Question: For my application I have a 'JDialog' which contains a 'JPanel' with some basic 'JTextFields' and 'JButtons'. The idea is to have a button which expands the 'JDialog' to reveal a second 'JPanel' which contains some "advance" settings.
I have achieved this with calling 'setPreferredSize()' and 'pack()', but this isn't very elegant. An "elegant" solution would be to set the second Panel to be somehow null and therefore to get ignored by pack() when the toggle state is in "retracted".
Sorry that I can't provide you with code (that thing is about 700 lies) but all it is like I said basically two JPanels in a JDialog.
Here some pics:

Question: is there a trick to get this expanding thing going without having to set fixed dimensions for the expanded/normal state.
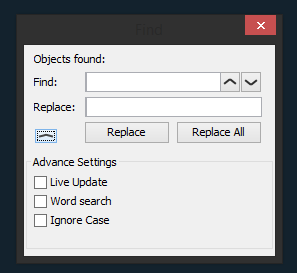
Answer: There are probably a few ways you could do this, you could, for example, simply add and remove the bottom panel as needed. If I can, I'd like to avoid this, as it can make managing the layout more difficult.
Another solution is simply to make the component visible/invisible, but you need to find a layout manager which will actually treat a invisible component like it's not there ('0x0') - and yes, I had issues with a couple while putting a test together...

'''
import java.awt.EventQueue;
import java.awt.GridBagConstraints;
import java.awt.GridBagLayout;
import java.awt.GridLayout;
import java.awt.Insets;
import java.awt.Window;
import java.awt.event.ActionEvent;
import java.awt.event.ActionListener;
import javax.swing.JButton;
import javax.swing.JFrame;
import javax.swing.JLabel;
import javax.swing.JPanel;
import javax.swing.SwingUtilities;
import javax.swing.UIManager;
import javax.swing.UnsupportedLookAndFeelException;
public class FlipDialog {
public static void main(String[] args) {
new FlipDialog();
}
public FlipDialog() {
EventQueue.invokeLater(new Runnable() {
@Override
public void run() {
try {
UIManager.setLookAndFeel(UIManager.getSystemLookAndFeelClassName());
} catch (ClassNotFoundException | InstantiationException | IllegalAccessException | UnsupportedLookAndFeelException ex) {
ex.printStackTrace();
}
JFrame frame = new JFrame("Testing");
frame.setDefaultCloseOperation(JFrame.EXIT_ON_CLOSE);
frame.add(new TestPane());
frame.pack();
frame.setLocationRelativeTo(null);
frame.setVisible(true);
}
});
}
public class TestPane extends JPanel {
private JButton flip;
private JPanel bottom;
public TestPane() {
setLayout(new GridBagLayout());
GridBagConstraints gbc = new GridBagConstraints();
gbc.insets = new Insets(8, 8, 8, 8);
gbc.gridwidth = GridBagConstraints.REMAINDER;
JPanel top = new JPanel();
flip = new JButton("+");
top.add(flip);
add(top, gbc);
bottom = new JPanel();
bottom.add(new JLabel("Boo"));
bottom.setVisible(false);
add(bottom, gbc);
flip.addActionListener(new ActionListener() {
@Override
public void actionPerformed(ActionEvent e) {
bottom.setVisible(!bottom.isVisible());
if (bottom.isVisible()) {
flip.setText("-");
} else {
flip.setText("+");
}
revalidate();
Window window = SwingUtilities.windowForComponent(bottom);
window.pack();
}
});
}
}
}
'''
It should be noted that the call to 'revalidate' is probably irrelevant as you're packing the window anyway

'''
import java.awt.EventQueue;
import java.awt.GridBagConstraints;
import java.awt.GridBagLayout;
import java.awt.GridLayout;
import java.awt.Insets;
import java.awt.Window;
import java.awt.event.ActionEvent;
import java.awt.event.ActionListener;
import javax.swing.AbstractSpinnerModel;
import javax.swing.JButton;
import javax.swing.JCheckBox;
import javax.swing.JFrame;
import javax.swing.JLabel;
import javax.swing.JPanel;
import javax.swing.JSpinner;
import javax.swing.JTextField;
import javax.swing.SwingUtilities;
import javax.swing.UIManager;
import javax.swing.UnsupportedLookAndFeelException;
import javax.swing.border.EmptyBorder;
import javax.swing.border.TitledBorder;
import javax.swing.event.ChangeEvent;
import javax.swing.event.ChangeListener;
public class Test100 {
public static void main(String[] args) {
new Test100();
}
public Test100() {
EventQueue.invokeLater(new Runnable() {
@Override
public void run() {
try {
UIManager.setLookAndFeel(UIManager.getSystemLookAndFeelClassName());
} catch (ClassNotFoundException | InstantiationException | IllegalAccessException | UnsupportedLookAndFeelException ex) {
ex.printStackTrace();
}
JFrame frame = new JFrame("Testing");
frame.setDefaultCloseOperation(JFrame.EXIT_ON_CLOSE);
frame.add(new SearchPane());
frame.pack();
frame.setLocationRelativeTo(null);
frame.setVisible(true);
}
});
}
public class SearchPane extends JPanel {
private ObjectsPane objectsPane;
private AdvanceSettingsPane advanceSettingsPane;
public SearchPane() {
setBorder(new EmptyBorder(8, 8, 8, 8));
setLayout(new GridBagLayout());
GridBagConstraints gbc = new GridBagConstraints();
gbc.gridx = 0;
gbc.gridy = 0;
gbc.weightx = 1;
gbc.weighty = 1;
gbc.fill = GridBagConstraints.BOTH;
objectsPane = new ObjectsPane();
add(objectsPane, gbc);
gbc.gridy++;
gbc.weighty = 0;
advanceSettingsPane = new AdvanceSettingsPane();
advanceSettingsPane.setVisible(false);
add(advanceSettingsPane, gbc);
objectsPane.addExpandCollapseListener(new ChangeListener() {
@Override
public void stateChanged(ChangeEvent e) {
System.out.println(objectsPane.isExpanded());
advanceSettingsPane.setVisible(objectsPane.isExpanded());
Window window = SwingUtilities.windowForComponent(SearchPane.this);
window.pack();
}
});
}
public class ObjectsPane extends JPanel {
private JSpinner findField;
private JTextField replaceField;
private JButton expandButton;
private JButton replaceButton;
private JButton replaceAllButton;
private boolean expanded = false;
public ObjectsPane() {
setLayout(new GridBagLayout());
findField = new JSpinner(new AbstractSpinnerModel() {
@Override
public Object getValue() {
return "";
}
@Override
public void setValue(Object value) {
}
@Override
public Object getNextValue() {
return "";
}
@Override
public Object getPreviousValue() {
return "";
}
});
replaceField = new JTextField(10);
replaceButton = new JButton("Replace");
replaceAllButton = new JButton("Replace All");
expandButton = new JButton("+");
GridBagConstraints gbc = new GridBagConstraints();
gbc.insets = new Insets(4, 4, 4, 4);
gbc.gridx = 0;
gbc.gridy = 0;
gbc.gridwidth = GridBagConstraints.REMAINDER;
gbc.weightx = 1;
gbc.anchor = GridBagConstraints.WEST;
add(new JLabel("Objects found:"), gbc);
gbc.gridx = 0;
gbc.gridy = 1;
gbc.gridwidth = 1;
gbc.weightx = 0;
add(new JLabel("Find:"), gbc);
gbc.gridy = 2;
add(new JLabel("Replace:"), gbc);
gbc.gridx = 1;
gbc.gridy = 1;
gbc.weightx = 1;
gbc.fill = GridBagConstraints.HORIZONTAL;
gbc.gridwidth = GridBagConstraints.REMAINDER;
add(findField, gbc);
gbc.gridy = 2;
add(replaceField, gbc);
gbc.anchor = GridBagConstraints.WEST;
gbc.gridwidth = 1;
gbc.weightx = 0;
gbc.gridx = 0;
gbc.gridy = 3;
gbc.fill = GridBagConstraints.NONE;
add(expandButton, gbc);
JPanel pnlButtons = new JPanel(new GridLayout(1, 2));
pnlButtons.add(replaceButton);
pnlButtons.add(replaceAllButton);
gbc.gridx = 1;
gbc.gridy = 3;
gbc.fill = GridBagConstraints.HORIZONTAL;
gbc.weightx = 1;
gbc.gridwidth = GridBagConstraints.REMAINDER;
add(pnlButtons, gbc);
expandButton.addActionListener(new ActionListener() {
@Override
public void actionPerformed(ActionEvent e) {
expanded = !expanded;
if (expanded) {
expandButton.setText("-");
} else {
expandButton.setText("+");
}
fireStateChanged();
}
});
}
public boolean isExpanded() {
return expanded;
}
public void addExpandCollapseListener(ChangeListener listener) {
listenerList.add(ChangeListener.class, listener);
}
public void removeExpandCollapseListener(ChangeListener listener) {
listenerList.remove(ChangeListener.class, listener);
}
protected void fireStateChanged() {
ChangeListener[] listeners = listenerList.getListeners(ChangeListener.class);
if (listeners.length > 0) {
ChangeEvent evt = new ChangeEvent(this);
for (ChangeListener listener : listeners) {
listener.stateChanged(evt);
}
}
}
}
public class AdvanceSettingsPane extends JPanel {
public AdvanceSettingsPane() {
setBorder(new TitledBorder("Advance Settings"));
setLayout(new GridBagLayout());
GridBagConstraints gbc = new GridBagConstraints();
gbc.gridx = 0;
// gbc.gridy = 0;
gbc.weightx = 1;
gbc.anchor = GridBagConstraints.WEST;
gbc.gridwidth = GridBagConstraints.REMAINDER;
add(new JCheckBox("Live Update"), gbc);
add(new JCheckBox("Word search"), gbc);
add(new JCheckBox("Ignore Case"), gbc);
}
}
}
}
'''